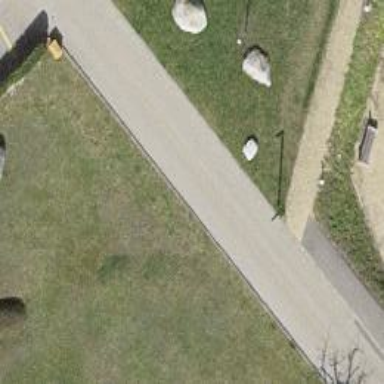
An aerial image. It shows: Residential road with grade 3 track type.